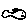
Label: fish